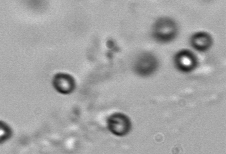
Label: Phaeocystis